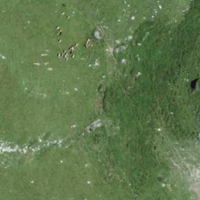
EUNIS habitat code: 23
Species observed at this site:
Corvus corone
Gypaetus barbatus
Sylvia borin
Circaetus gallicus
Sylvia atricapilla
Spinus spinus
Pernis apivorus
Erithacus rubecula
Cuculus canorus
Dryocopus martius
Phoenicurus ochruros
Corvus corax
Periparus ater
Tringa ochropus
Cyanistes caeruleus
Lophophanes cristatus
Troglodytes troglodytes
Pyrrhula pyrrhula
Chloris chloris
Passer domesticus
Turdus merula
Emberiza cia
Aegypius monachus
Milvus migrans
Milvus milvus
Turdus pilaris
Regulus regulus
Pyrrhocorax graculus
Aquila chrysaetos
Motacilla alba
Delichon urbicum
Anthus trivialis
Oenanthe oenanthe
Turdus philomelos
Anthus spinoletta
Dendrocopos major
Prunella modularis
Turdus viscivorus
Falco peregrinus
Buteo buteo
Prunella collaris
Muscicapa striata
Phylloscopus collybita
Carduelis citrinella
Alauda arvensis
Pica pica
Sitta europaea
Nucifraga caryocatactes
Garrulus glandarius
Falco tinnunculus
Picus viridis
Motacilla cinerea
Anas platyrhynchos
Linaria cannabina
Fringilla coelebs
Regulus ignicapilla
Lanius collurio
Turdus torquatus
Ptyonoprogne rupestris
Carduelis carduelis
Columba palumbus
Parus major
Accipiter nisus